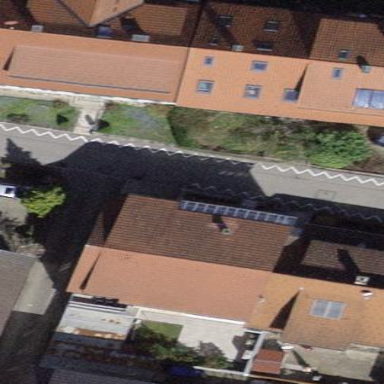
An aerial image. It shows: Half-hipped roof on apartment building.